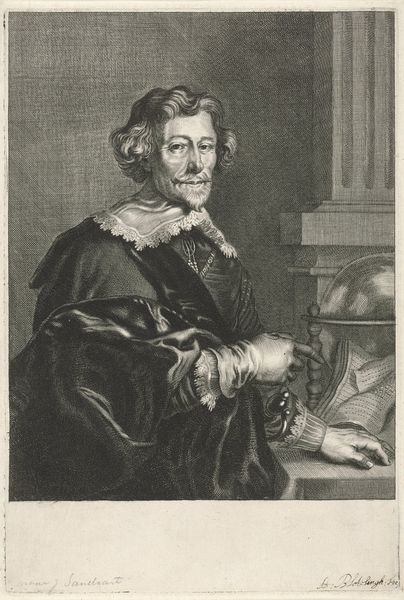
Titel: Portret van Pieter Corneliszoon Hooft
Künstler: Abraham Bloteling
Standort: Amsterdam
Institution: Rijksmuseum
Schlagwörter: blätter, hand, mann, weiß, finger, handschuhe, pfeiler, schwarz, säule, tisch, alt, bart, wand, kragen, spitze, ärmel, bildnis, porträt, haare, mantel, seide, grafik, pilaster, robe, zeigen, buch, druck, schwarzweiss, stich, waffe, manschette, adliger, deuten, globus, weltkugel, lächlen